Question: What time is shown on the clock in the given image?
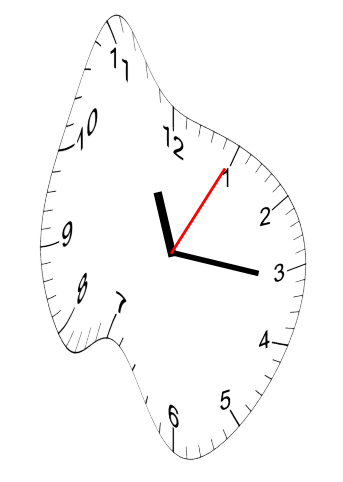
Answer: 11:16:05